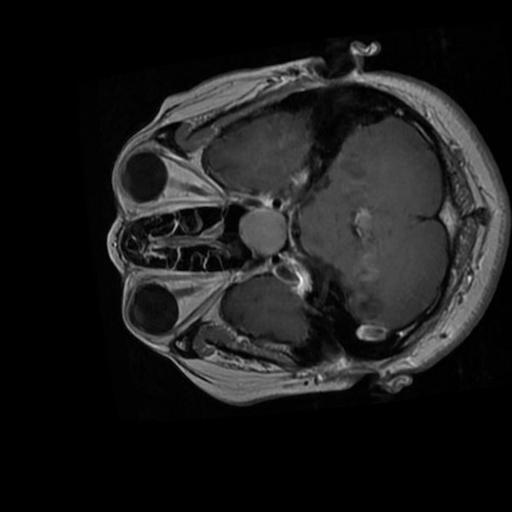
Label: brain_tumor